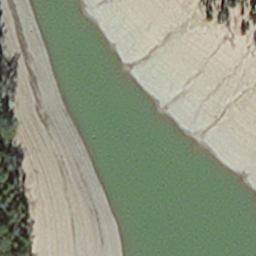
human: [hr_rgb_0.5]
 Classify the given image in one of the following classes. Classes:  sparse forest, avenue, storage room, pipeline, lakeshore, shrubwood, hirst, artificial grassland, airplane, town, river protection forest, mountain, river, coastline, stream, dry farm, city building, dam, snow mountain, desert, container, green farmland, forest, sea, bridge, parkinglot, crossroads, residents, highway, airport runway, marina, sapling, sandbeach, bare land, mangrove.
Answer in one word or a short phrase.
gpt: hirst